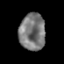
Tissue: prostate
Cell type: T cells
Senescence score: 0.3416
Nuclear area (px): 937
Mean DAPI intensity: 121.478